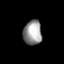
Tissue: lung
Cell type: Epithelial cells
Senescence score: 0.1475
Nuclear area (px): 442
Mean DAPI intensity: 152.98